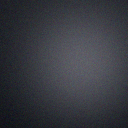
Screen state: off